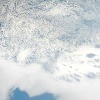
Label: cloud